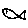
Label: fish